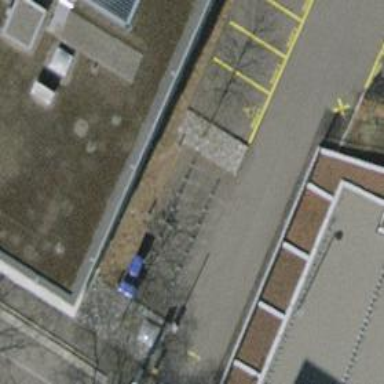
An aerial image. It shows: Bicycle parking area with stands.